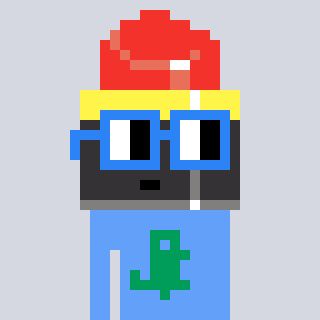
a pixel art character with square blue glasses, a lipstick-shaped head and a blue-colored body on a cool background